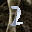
Label: 2